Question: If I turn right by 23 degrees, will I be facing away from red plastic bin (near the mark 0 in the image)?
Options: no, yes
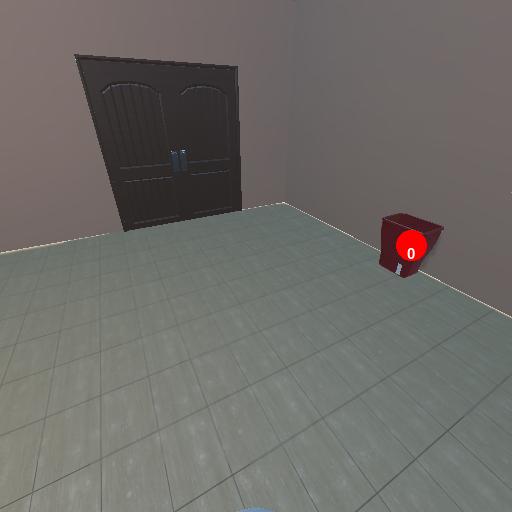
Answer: no